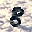
Label: 8